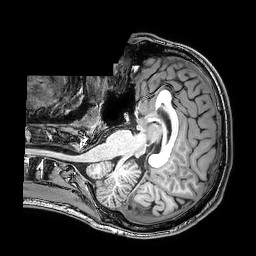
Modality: T1w
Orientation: axial
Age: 23
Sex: male
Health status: healthy